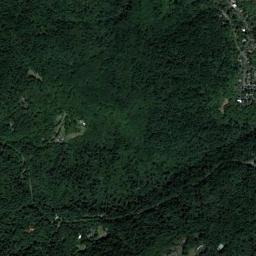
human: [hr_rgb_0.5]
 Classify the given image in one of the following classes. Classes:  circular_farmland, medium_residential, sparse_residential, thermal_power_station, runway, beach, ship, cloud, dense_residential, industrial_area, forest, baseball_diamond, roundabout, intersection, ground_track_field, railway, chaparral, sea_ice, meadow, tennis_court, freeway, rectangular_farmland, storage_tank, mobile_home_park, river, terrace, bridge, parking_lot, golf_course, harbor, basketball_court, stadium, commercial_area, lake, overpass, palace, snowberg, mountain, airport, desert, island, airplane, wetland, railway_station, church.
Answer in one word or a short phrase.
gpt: forest